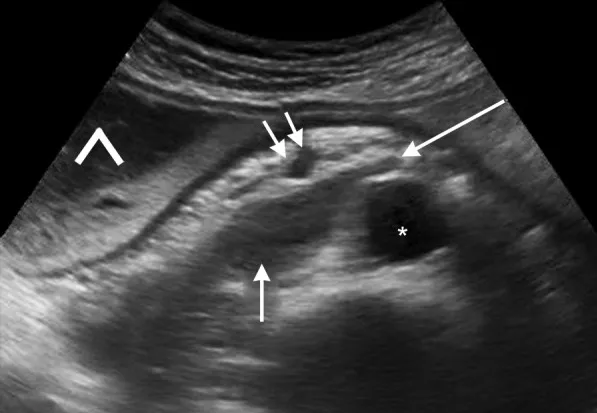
A 61-year-old male presented with symptoms of upper GI obstruction. Ultrasound of abdomen shows distension of stomach (A) and duodenum (short single arrow) due to compression of 3rd part of duodenum (long arrow) between SMA (double arrows) and aorta.
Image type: radiology (ultrasound)